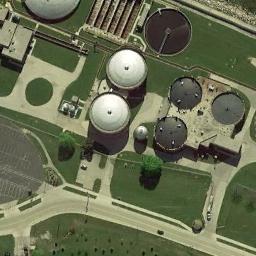
Label: storage tanks